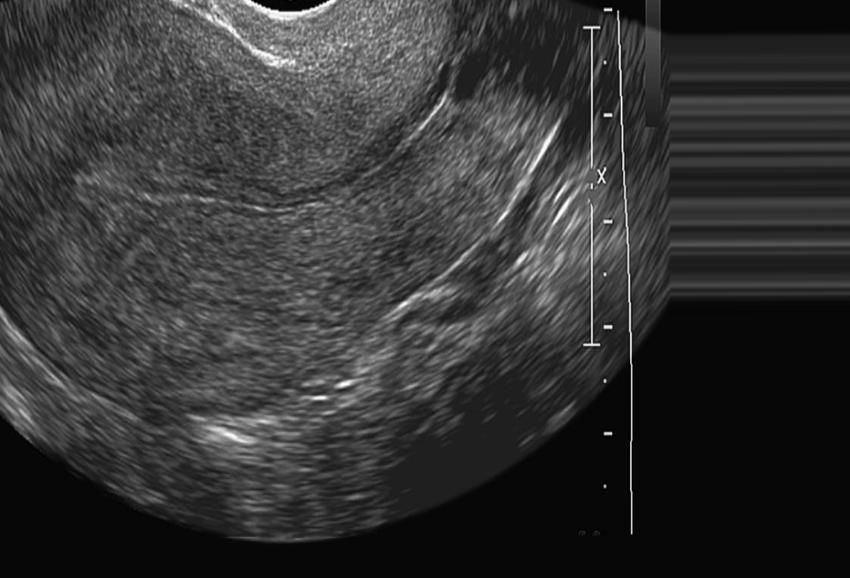
Label: notinfected